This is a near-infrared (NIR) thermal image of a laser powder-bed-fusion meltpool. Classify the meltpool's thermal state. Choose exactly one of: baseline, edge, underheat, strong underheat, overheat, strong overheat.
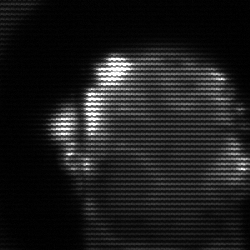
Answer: baseline